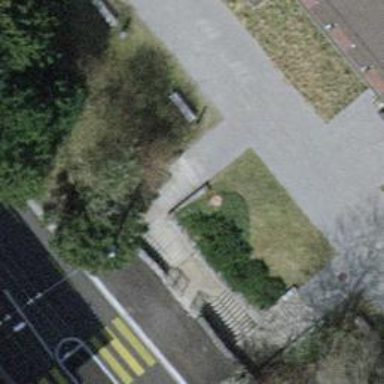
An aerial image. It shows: Road with steps.